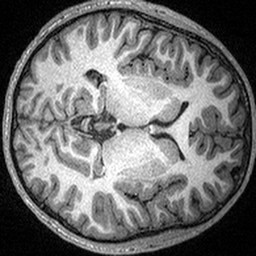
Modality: T1w
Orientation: axial
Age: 19
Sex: male
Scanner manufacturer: siemens
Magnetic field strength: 3 T
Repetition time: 2.3 s
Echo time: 0.00298 s